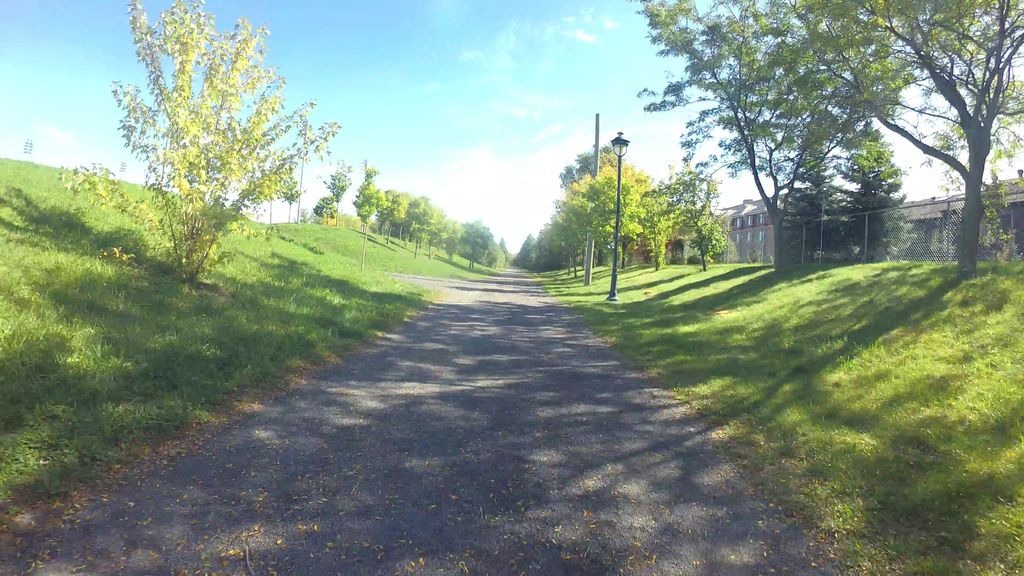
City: montreal